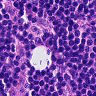
Metastatic tissue present: no